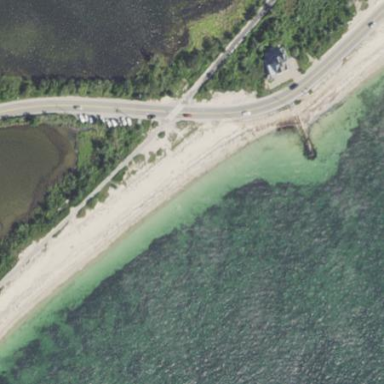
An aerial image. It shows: Sandy beach with natural surroundings.